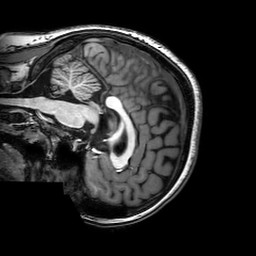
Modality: T1w
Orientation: sagittal
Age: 22
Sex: female
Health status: healthy
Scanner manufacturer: philips
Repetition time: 0.008282 s
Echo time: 0.00381 s